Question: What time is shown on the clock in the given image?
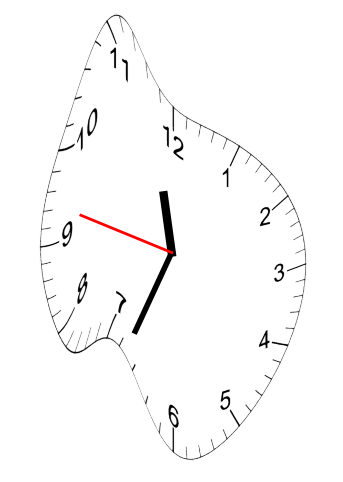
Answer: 11:33:47